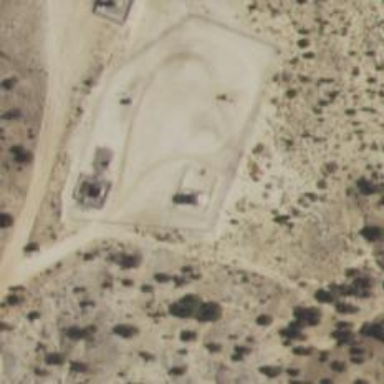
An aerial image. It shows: Storage tank with man-made structure.